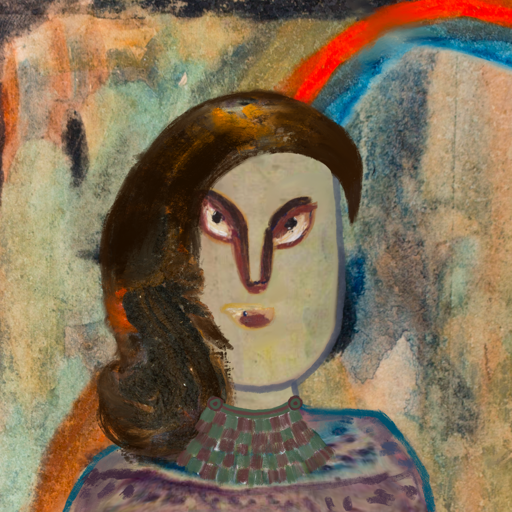
Background: Childish, Head And Neck Front: Hill_Girl, Face Front: After_Raid, Bust: HillGirl, Hair Front: Gypsy_Queen, Head Accessory: Blank, Second Necklace: After_Raid, Necklace: Blank, Baby: Blank